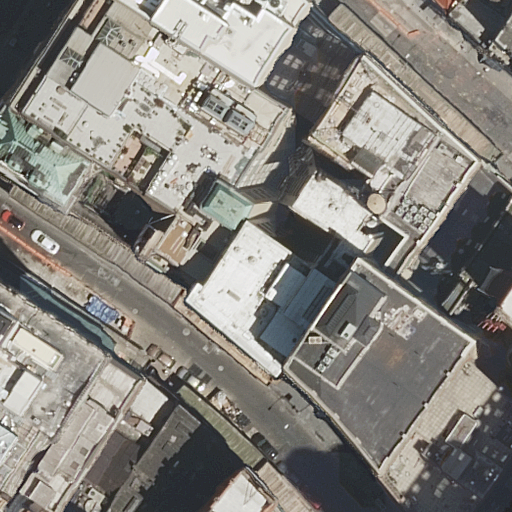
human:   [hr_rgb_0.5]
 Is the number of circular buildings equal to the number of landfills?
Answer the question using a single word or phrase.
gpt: yes

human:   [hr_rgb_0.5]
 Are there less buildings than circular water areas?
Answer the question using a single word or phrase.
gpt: no

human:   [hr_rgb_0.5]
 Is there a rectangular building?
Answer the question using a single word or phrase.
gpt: yes

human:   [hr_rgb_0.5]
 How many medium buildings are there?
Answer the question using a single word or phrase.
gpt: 5

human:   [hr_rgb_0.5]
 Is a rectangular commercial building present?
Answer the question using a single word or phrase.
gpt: no

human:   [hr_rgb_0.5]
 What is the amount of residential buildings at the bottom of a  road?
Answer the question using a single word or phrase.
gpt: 12

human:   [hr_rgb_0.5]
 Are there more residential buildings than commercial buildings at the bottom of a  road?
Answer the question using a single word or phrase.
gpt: yes

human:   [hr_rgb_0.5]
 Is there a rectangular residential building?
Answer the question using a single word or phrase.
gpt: yes

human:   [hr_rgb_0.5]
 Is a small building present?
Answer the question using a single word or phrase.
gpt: yes

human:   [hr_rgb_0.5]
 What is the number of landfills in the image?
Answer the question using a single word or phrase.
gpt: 0

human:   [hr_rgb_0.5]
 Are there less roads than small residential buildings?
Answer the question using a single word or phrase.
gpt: yes

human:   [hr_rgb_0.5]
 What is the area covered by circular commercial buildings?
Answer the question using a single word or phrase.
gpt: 0m2

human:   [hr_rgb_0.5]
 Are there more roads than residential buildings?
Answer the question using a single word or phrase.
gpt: no

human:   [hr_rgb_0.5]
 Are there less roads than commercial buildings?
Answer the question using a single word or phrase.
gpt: no

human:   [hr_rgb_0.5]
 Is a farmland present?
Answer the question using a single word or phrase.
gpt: no

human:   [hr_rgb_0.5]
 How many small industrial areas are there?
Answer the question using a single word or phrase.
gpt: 0

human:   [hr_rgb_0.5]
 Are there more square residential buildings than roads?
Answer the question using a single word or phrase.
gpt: no

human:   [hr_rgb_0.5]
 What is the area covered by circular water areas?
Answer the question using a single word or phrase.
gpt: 0m2

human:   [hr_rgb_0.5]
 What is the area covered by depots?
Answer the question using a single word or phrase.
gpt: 0m2

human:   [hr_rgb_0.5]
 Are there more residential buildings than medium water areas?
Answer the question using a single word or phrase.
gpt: yes

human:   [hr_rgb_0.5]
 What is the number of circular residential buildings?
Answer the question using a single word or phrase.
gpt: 0

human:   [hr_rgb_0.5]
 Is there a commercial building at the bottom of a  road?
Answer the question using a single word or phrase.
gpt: no

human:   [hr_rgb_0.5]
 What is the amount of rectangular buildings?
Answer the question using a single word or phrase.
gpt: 10

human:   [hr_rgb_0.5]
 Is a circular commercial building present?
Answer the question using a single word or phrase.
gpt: no

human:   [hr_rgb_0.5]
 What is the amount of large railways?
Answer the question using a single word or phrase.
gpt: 0

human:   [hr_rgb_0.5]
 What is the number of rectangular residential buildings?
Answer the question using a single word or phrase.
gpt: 8

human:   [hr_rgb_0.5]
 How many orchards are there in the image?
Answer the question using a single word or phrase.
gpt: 0

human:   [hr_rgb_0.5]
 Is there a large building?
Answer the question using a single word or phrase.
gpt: yes

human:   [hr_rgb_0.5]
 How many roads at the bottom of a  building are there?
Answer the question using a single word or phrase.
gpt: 2

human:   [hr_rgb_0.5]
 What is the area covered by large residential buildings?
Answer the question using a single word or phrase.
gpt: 7048m2

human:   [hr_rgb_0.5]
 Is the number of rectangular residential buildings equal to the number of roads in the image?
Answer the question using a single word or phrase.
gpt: no

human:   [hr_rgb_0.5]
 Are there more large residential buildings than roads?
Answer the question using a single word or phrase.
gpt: yes

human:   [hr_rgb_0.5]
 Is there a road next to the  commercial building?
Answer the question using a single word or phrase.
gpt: yes

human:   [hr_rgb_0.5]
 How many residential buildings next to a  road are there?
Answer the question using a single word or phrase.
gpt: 17

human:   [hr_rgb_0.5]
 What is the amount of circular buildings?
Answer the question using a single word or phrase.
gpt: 0

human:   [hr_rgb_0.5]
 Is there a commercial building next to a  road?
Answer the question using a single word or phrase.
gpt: yes